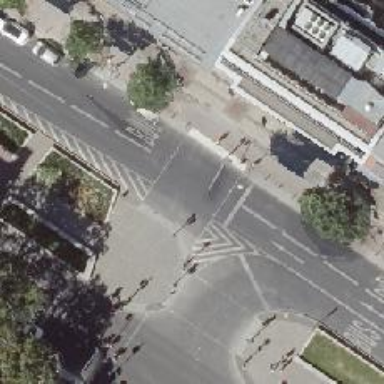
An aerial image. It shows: Asphalt footway with marked crossing equipped with traffic signals.